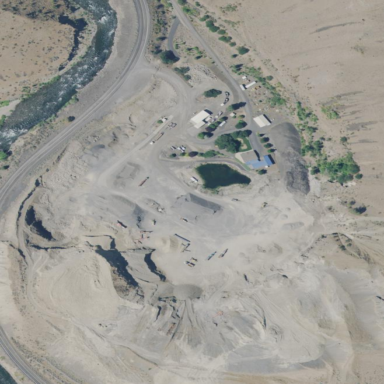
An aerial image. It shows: Quarry area.